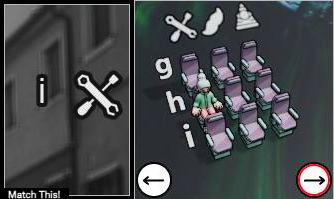
Task: seats
Answer: no